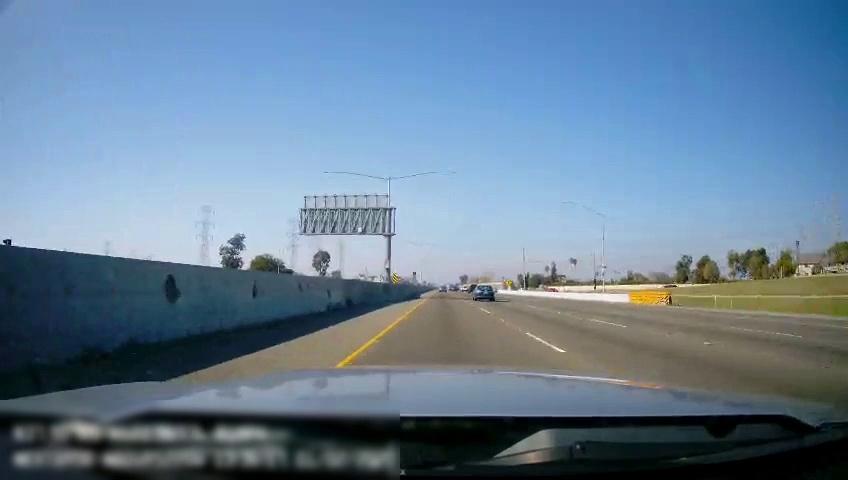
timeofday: Day
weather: Sunny
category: Drivable Space
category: Vehicles | Car
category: Lanes | Current Lane
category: Lanes | Current Lane
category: Lanes | Alternate Lane
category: Lanes | Alternate Lane